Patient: sex M, age 52
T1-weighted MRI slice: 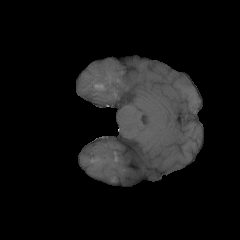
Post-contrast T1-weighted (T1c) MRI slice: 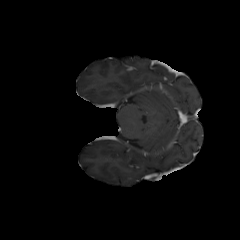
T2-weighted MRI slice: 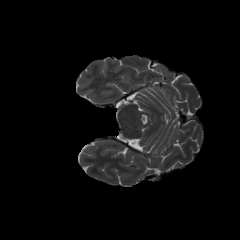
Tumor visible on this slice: no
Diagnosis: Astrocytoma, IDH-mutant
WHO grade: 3